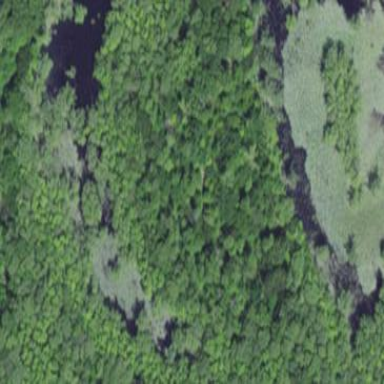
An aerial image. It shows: Swampy wetland area.